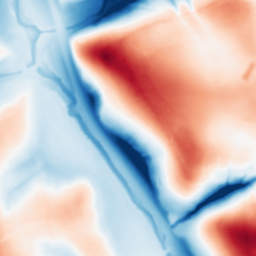
Category: multiscale
Decomposition family: dog_multiscale
Decomposition parameters: sigma_ratio: 2
n_scales: 5
base_sigma: 1
Upsampling method: lanczos
Upsampling parameters: scale: 8
Upsampling scale: 8